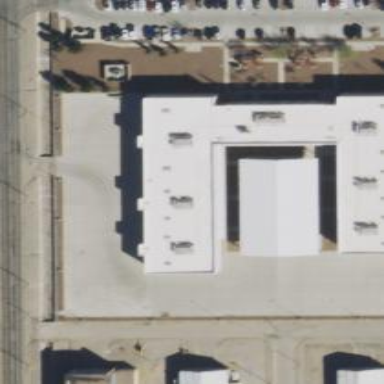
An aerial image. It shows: Building with white flat roof.